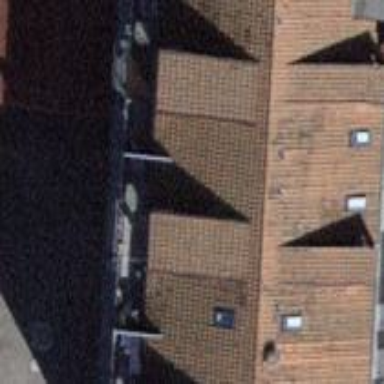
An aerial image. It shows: Building with tile roof.